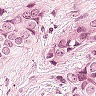
Metastatic tissue present: yes